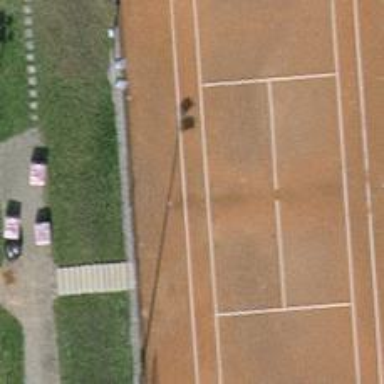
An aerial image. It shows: Tennis court in leisure pitch.